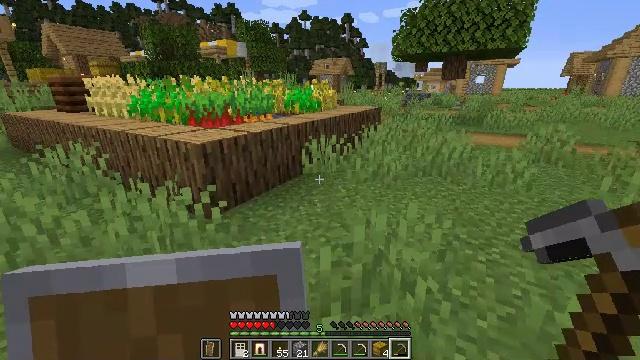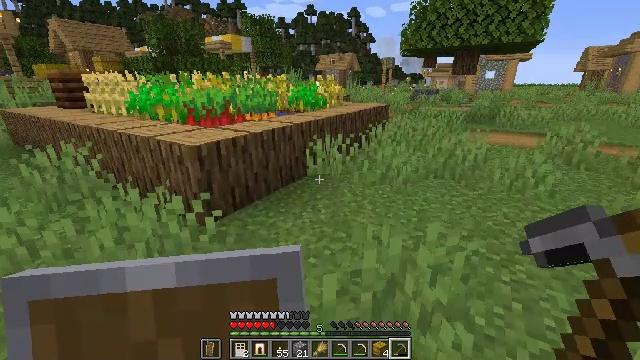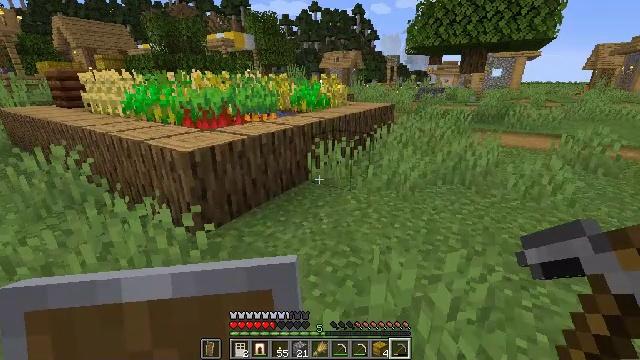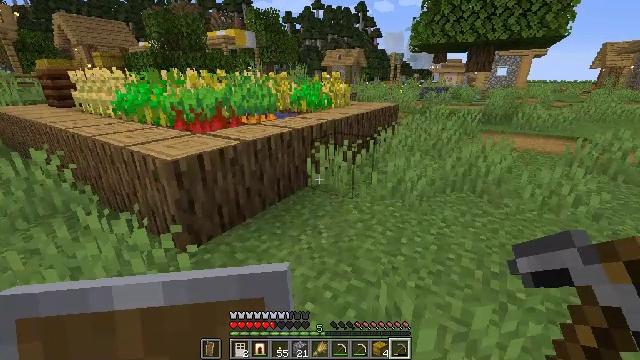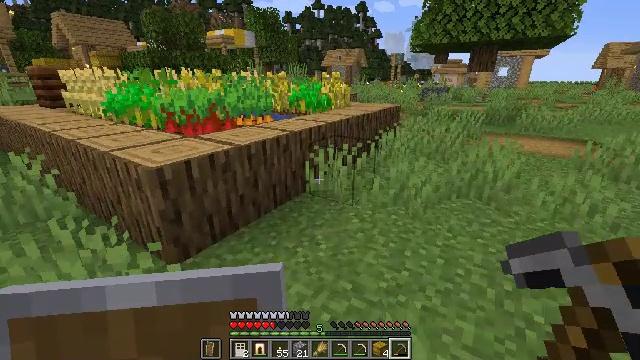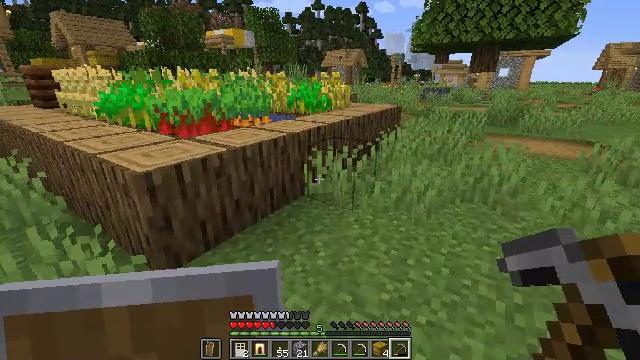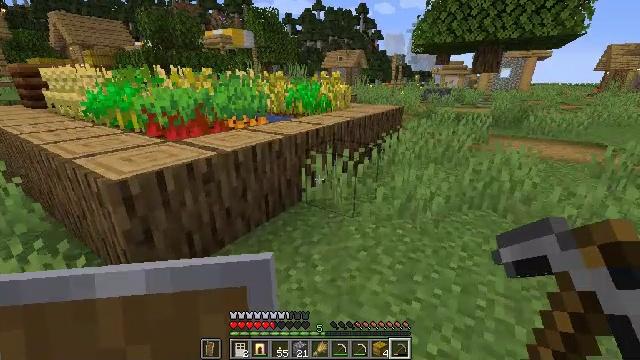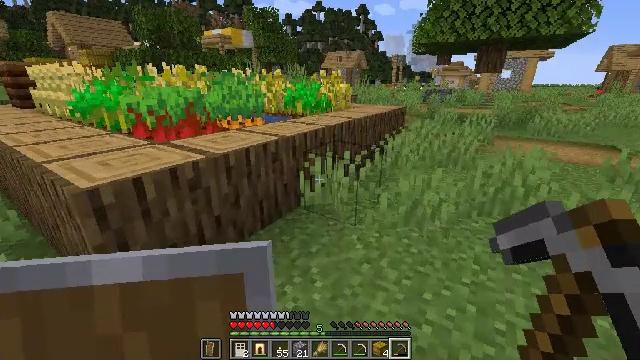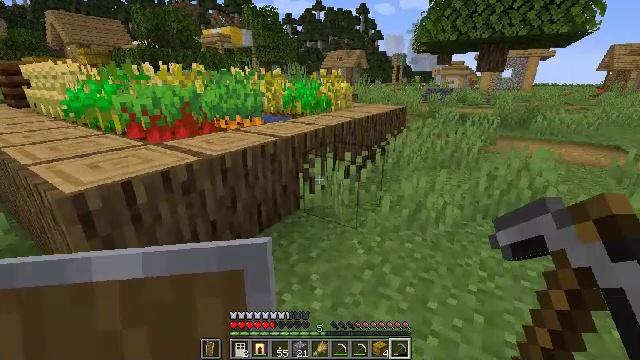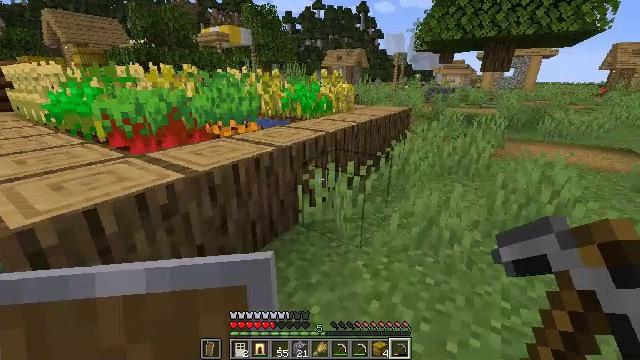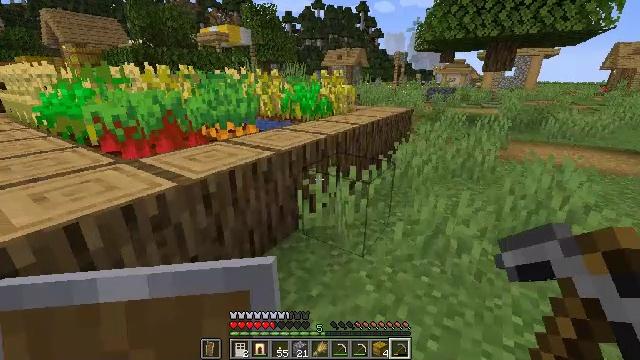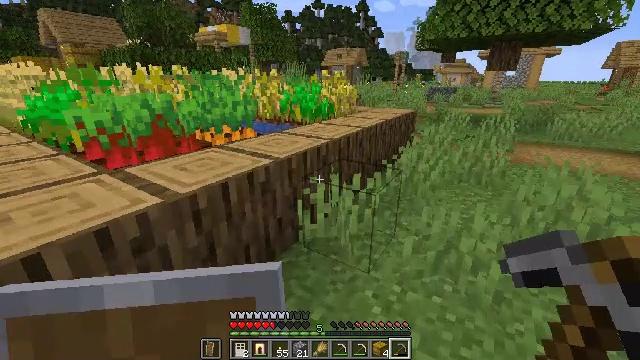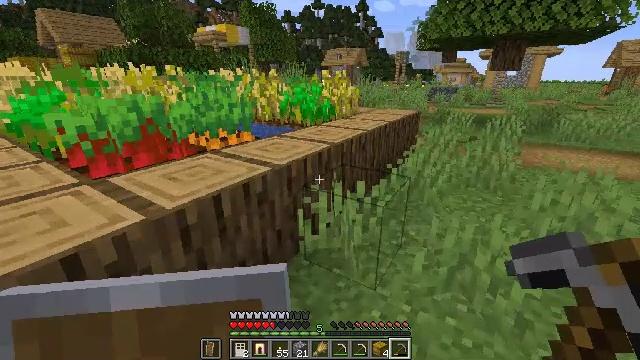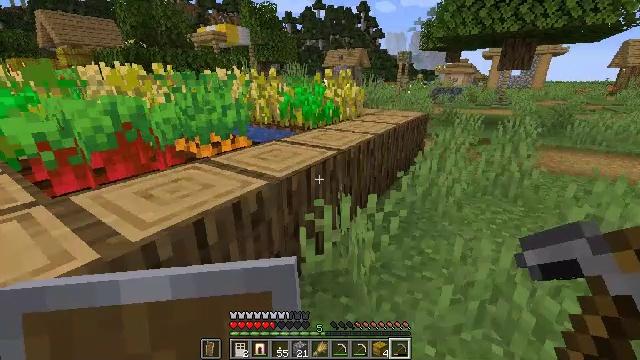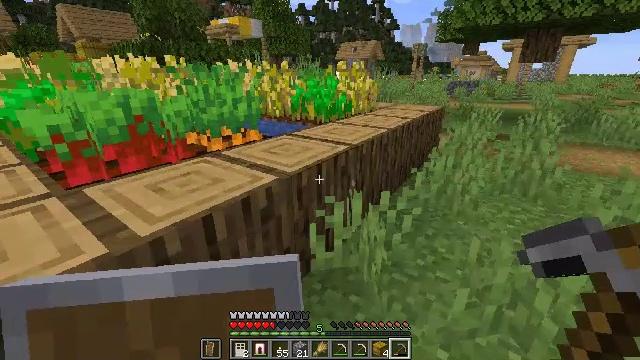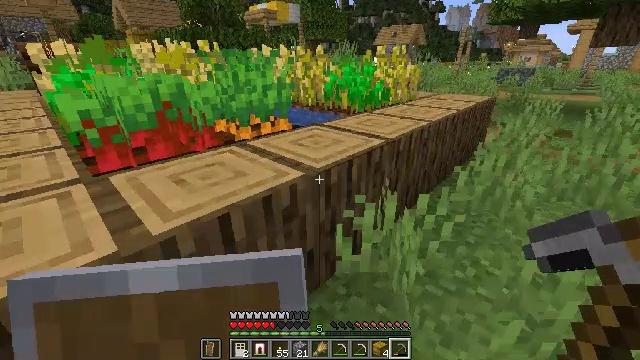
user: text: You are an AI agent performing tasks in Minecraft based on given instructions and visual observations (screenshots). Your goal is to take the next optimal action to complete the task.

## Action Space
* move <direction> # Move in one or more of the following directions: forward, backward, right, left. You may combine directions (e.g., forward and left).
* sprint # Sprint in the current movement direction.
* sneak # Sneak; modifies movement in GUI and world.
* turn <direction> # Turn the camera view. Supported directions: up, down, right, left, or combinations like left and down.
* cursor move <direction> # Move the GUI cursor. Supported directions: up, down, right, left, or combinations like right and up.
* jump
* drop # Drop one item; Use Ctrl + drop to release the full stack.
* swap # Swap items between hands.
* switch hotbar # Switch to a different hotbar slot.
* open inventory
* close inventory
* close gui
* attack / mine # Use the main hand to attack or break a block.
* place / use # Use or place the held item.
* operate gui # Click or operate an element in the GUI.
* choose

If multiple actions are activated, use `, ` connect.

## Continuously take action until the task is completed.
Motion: motion action
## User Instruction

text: Gather beetroots by breaking the plants.
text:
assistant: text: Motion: move forward, turn left
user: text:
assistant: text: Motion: move forward
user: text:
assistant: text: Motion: move forward
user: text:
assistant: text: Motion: move forward
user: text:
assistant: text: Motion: move forward
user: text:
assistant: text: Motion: move forward
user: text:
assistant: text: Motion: move forward
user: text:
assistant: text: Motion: move forward
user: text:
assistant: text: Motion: move forward
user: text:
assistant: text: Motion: move forward
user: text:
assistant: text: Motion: move forward
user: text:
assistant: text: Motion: move forward
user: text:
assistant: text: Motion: move forward
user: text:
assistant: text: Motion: move forward, turn left and down
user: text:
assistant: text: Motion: turn left and down
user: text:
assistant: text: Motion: turn left and down
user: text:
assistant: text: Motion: turn left, jump
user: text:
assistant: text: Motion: turn left, jump
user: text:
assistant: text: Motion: turn left, jump
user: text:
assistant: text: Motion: move forward, turn left, jump
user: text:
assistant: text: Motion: move forward, turn left
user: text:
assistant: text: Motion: move forward, turn left
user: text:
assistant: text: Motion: move forward
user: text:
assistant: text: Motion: move forward
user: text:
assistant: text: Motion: move forward, jump
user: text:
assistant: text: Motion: move forward, jump
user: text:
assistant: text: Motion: move forward, jump
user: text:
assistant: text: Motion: move forward, jump
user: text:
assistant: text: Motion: move forward, jump
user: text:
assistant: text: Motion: move forward, jump